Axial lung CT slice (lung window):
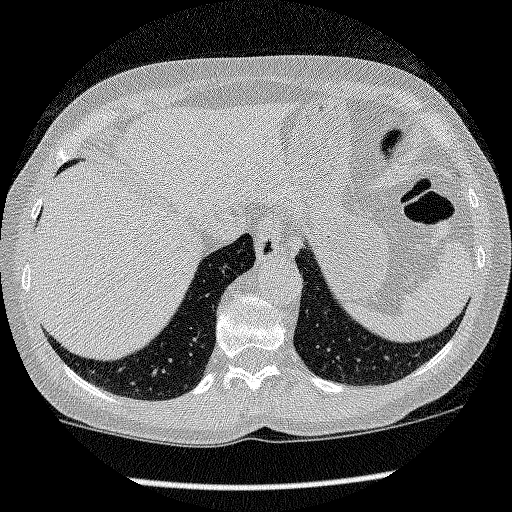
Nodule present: no